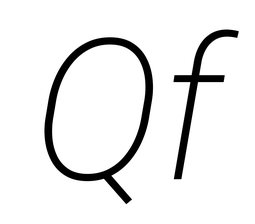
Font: Roboto-Italic_ExtraLight_Italic